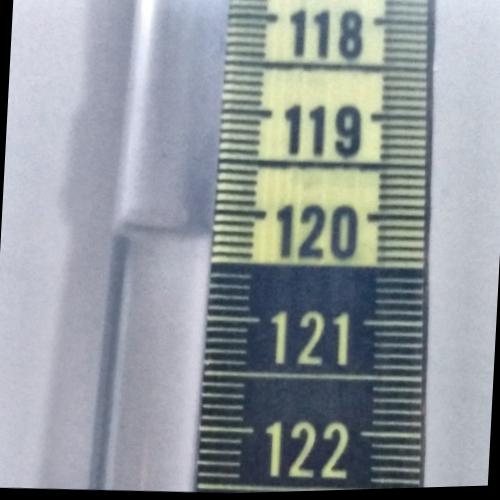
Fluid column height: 120.2 cm